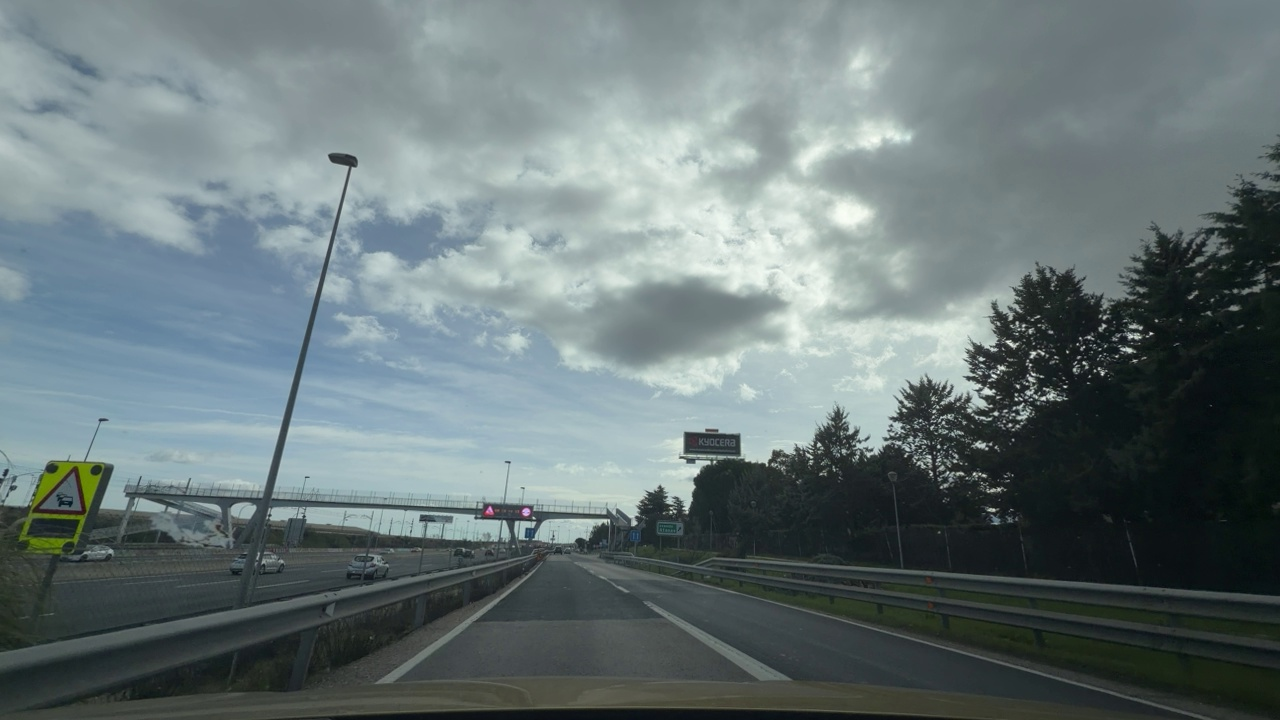
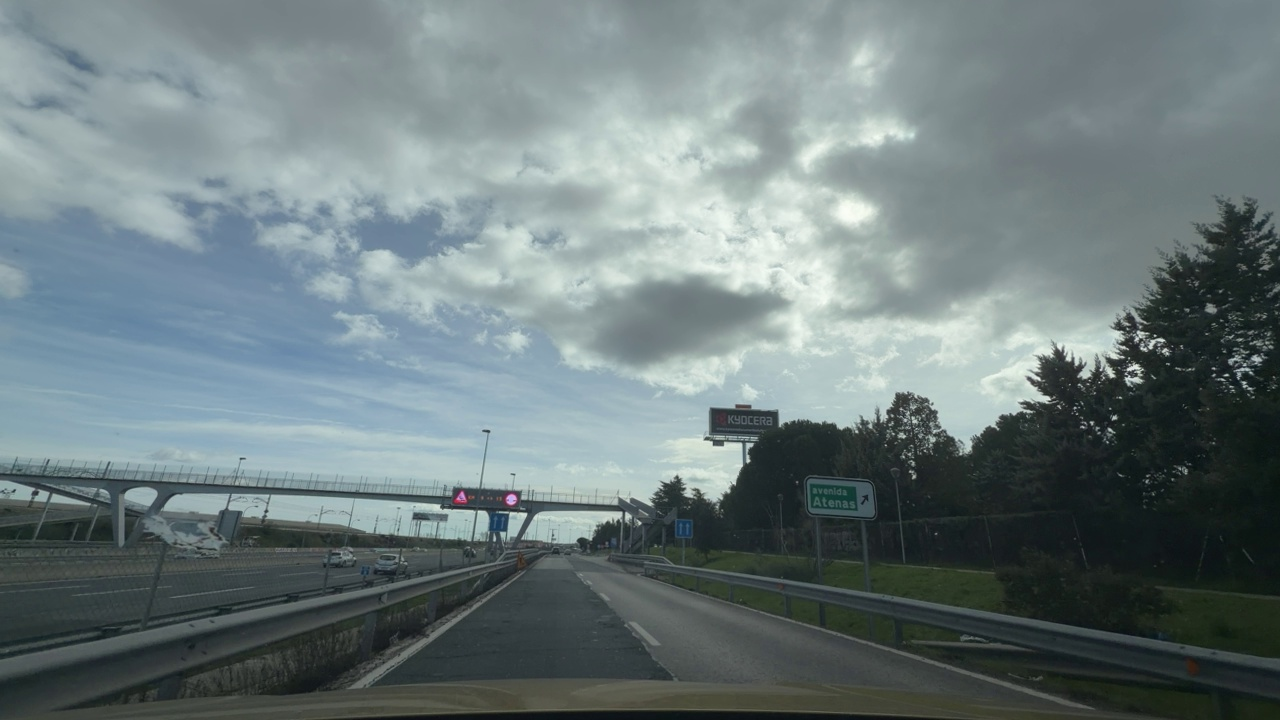
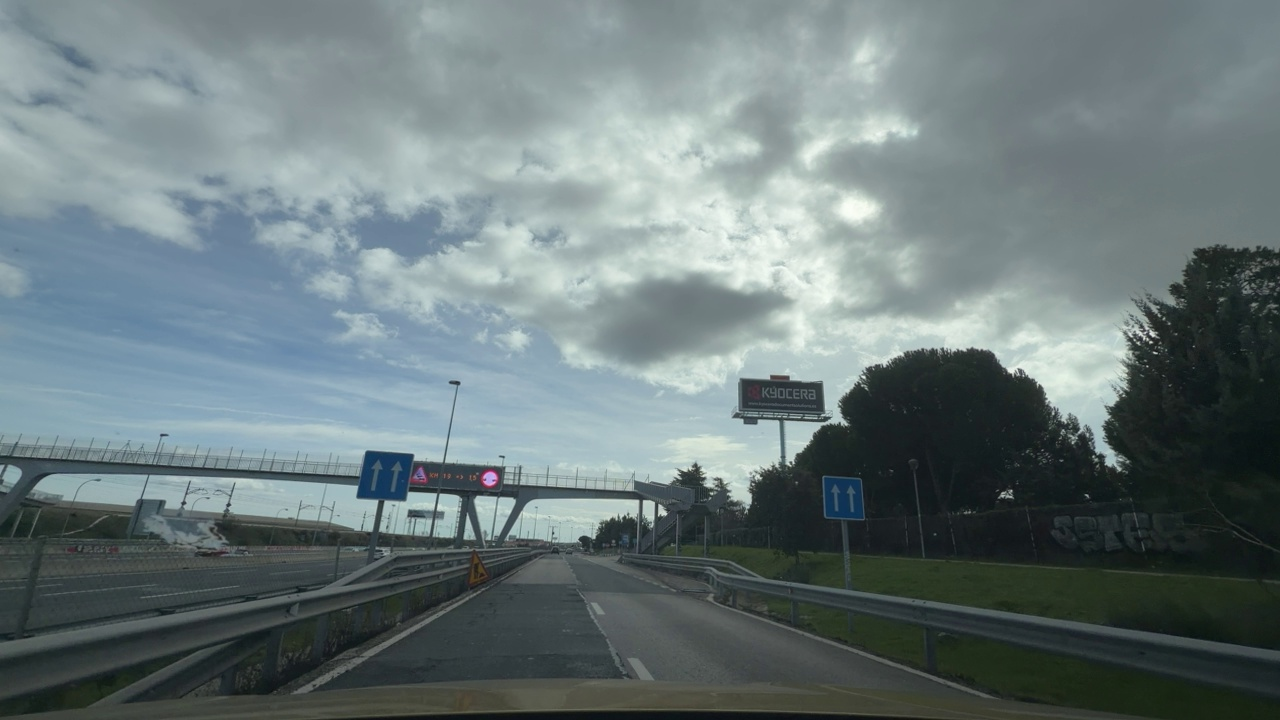
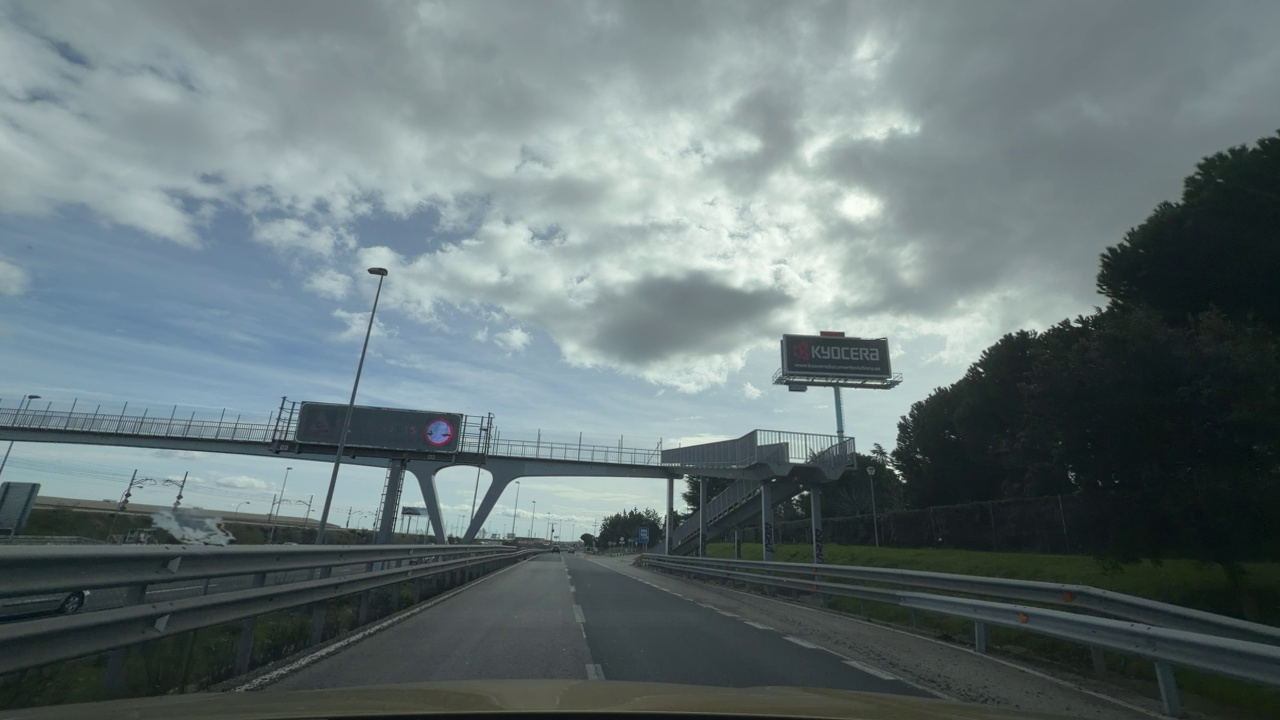
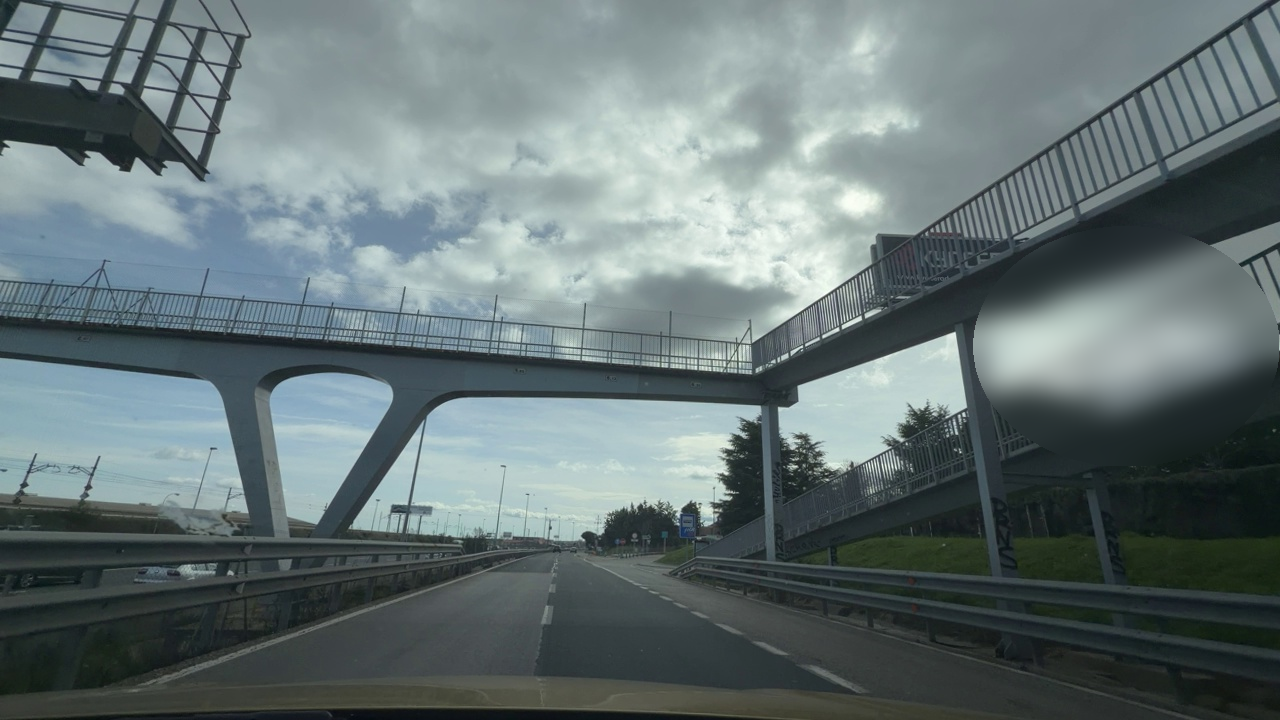
Situation: empty
Question: Is the ego vehicle positioned in a dedicated left-turn lane before the traffic light?
Answer: No
Reasoning: No, ego is driving in a straight lane in a highway

Situation: empty
Question: Are multiple traffic lights regulating the ego direction of travel displaying different colors simultaneously?
Answer: No
Reasoning: There are no traffic lights present in the pictures of the road where ego is driving

Situation: empty
Question: Is there a vehicle directly ahead in the ego lane with brake lights on?
Answer: No
Reasoning: Road where ego is driving is completelly empty with no more other vehicles in the road

Situation: empty
Question: Is the distance between the ego vehicle and the vehicle ahead decreasing?
Answer: No
Reasoning: There is no vehicle in front of ego. Road is empty apart from ego driving on it